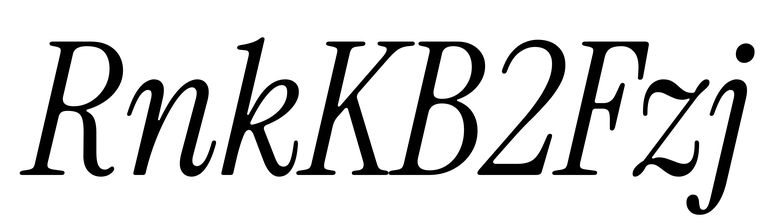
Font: InstrumentSerif-Italic